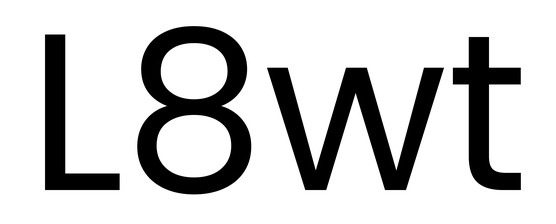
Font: Poppins-Regular